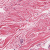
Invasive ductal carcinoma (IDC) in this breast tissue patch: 0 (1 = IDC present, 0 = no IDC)